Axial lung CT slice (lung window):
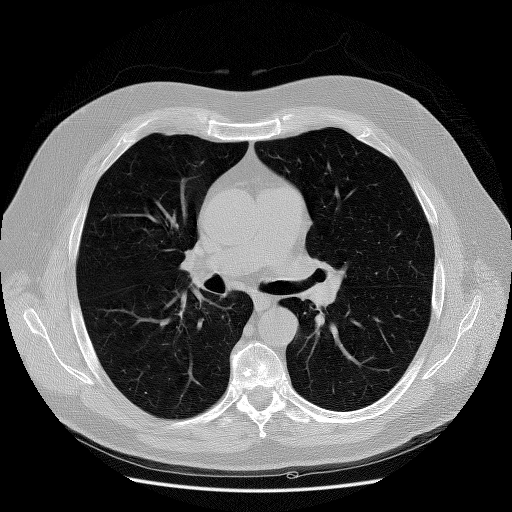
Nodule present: no